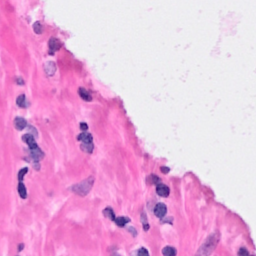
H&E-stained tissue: Breast